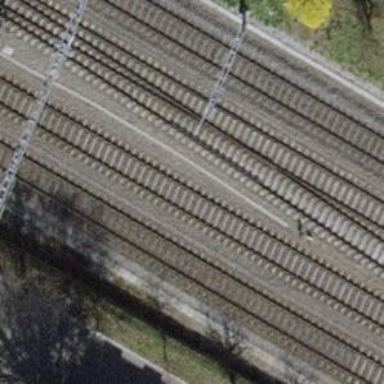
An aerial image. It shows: Single railway track with electrified contact line.